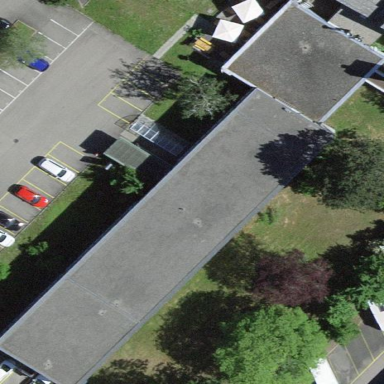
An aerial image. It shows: Commercial building.